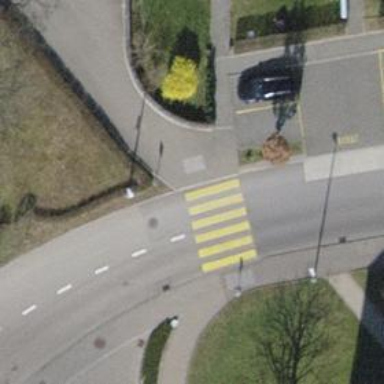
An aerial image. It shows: Marked footway crossing with traffic-calming table.